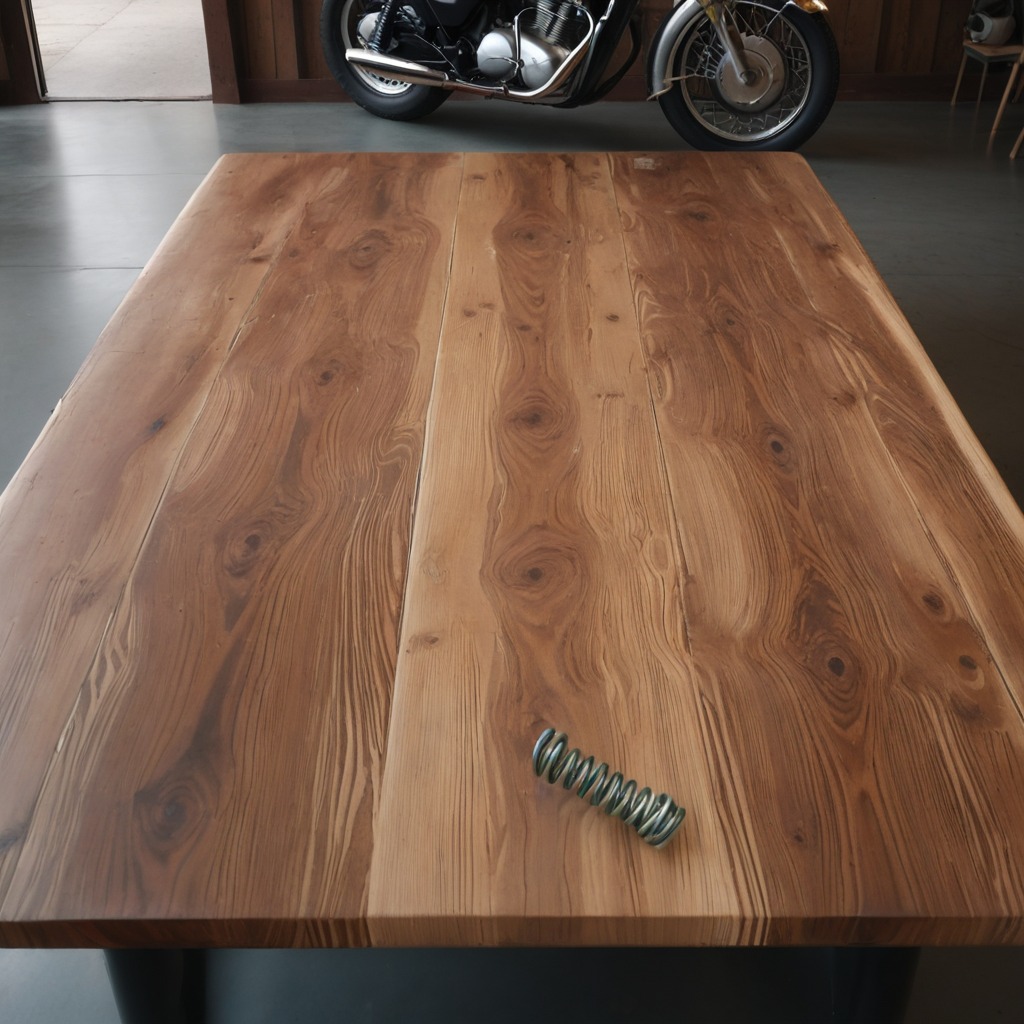
A coiled metal spring lies on the wooden table.